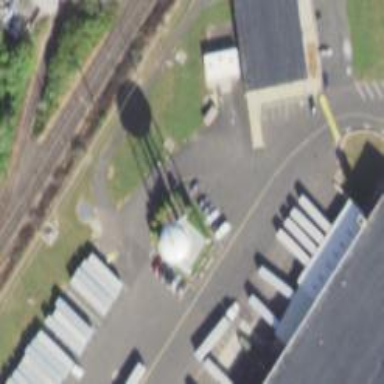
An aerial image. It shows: Water tower that is man-made.